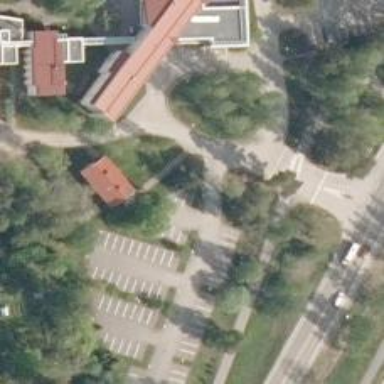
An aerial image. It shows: Paved parking area.